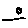
Label: moon